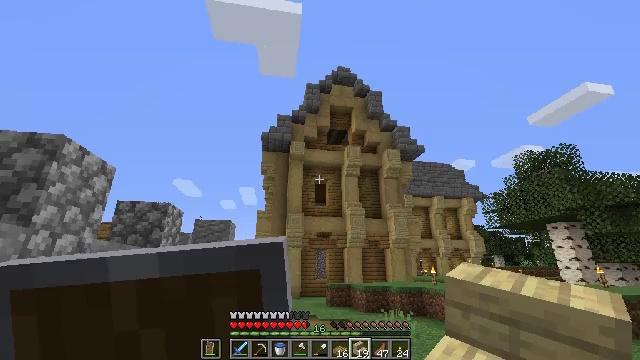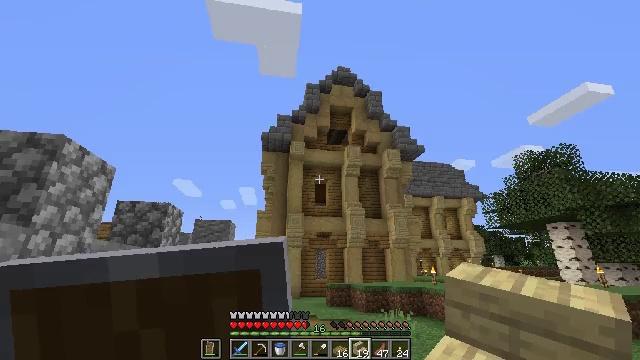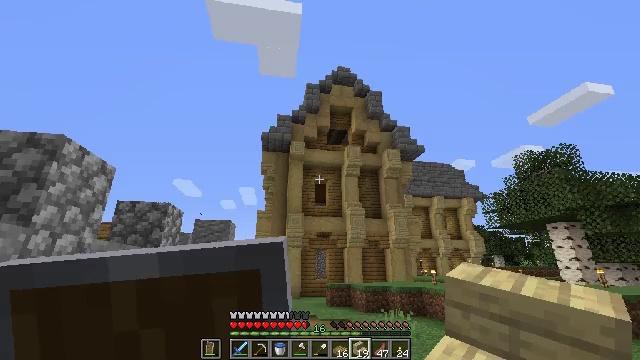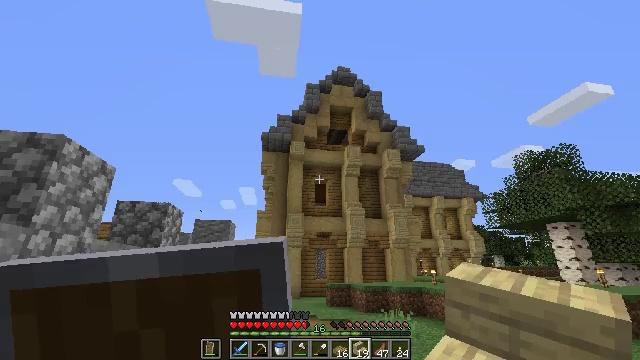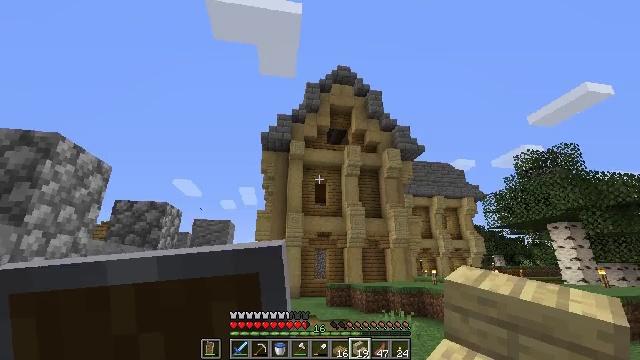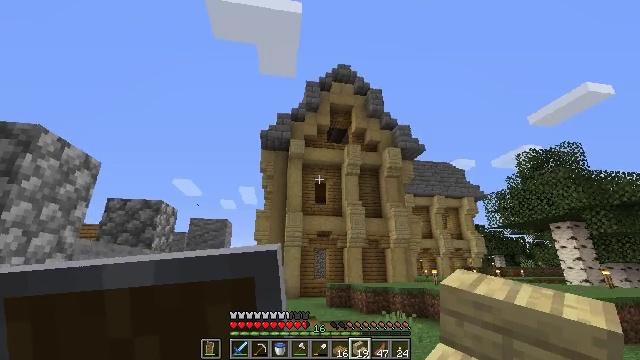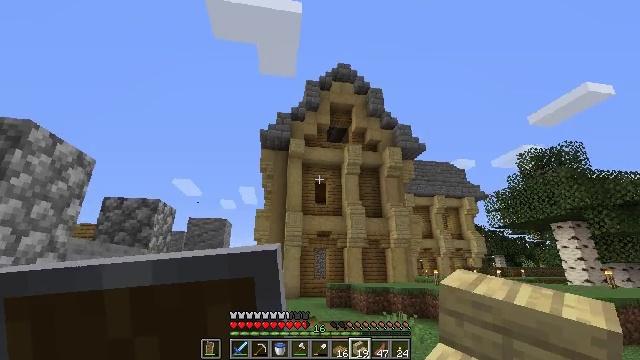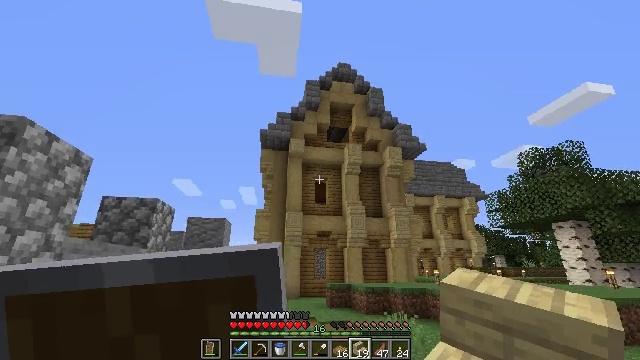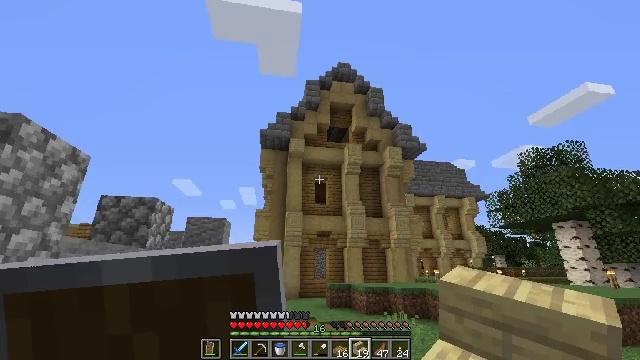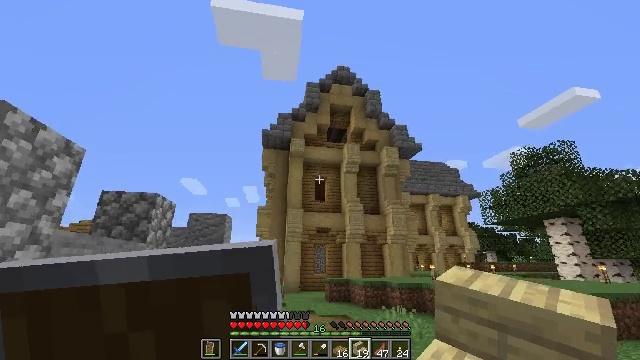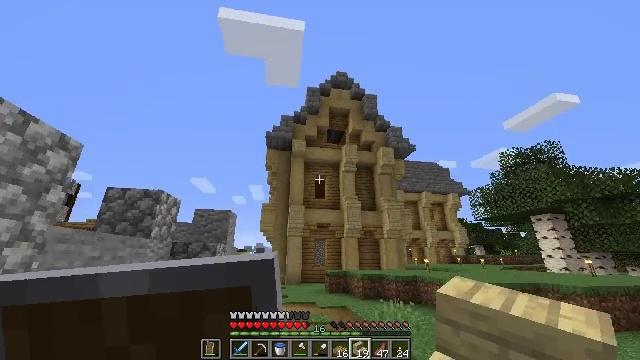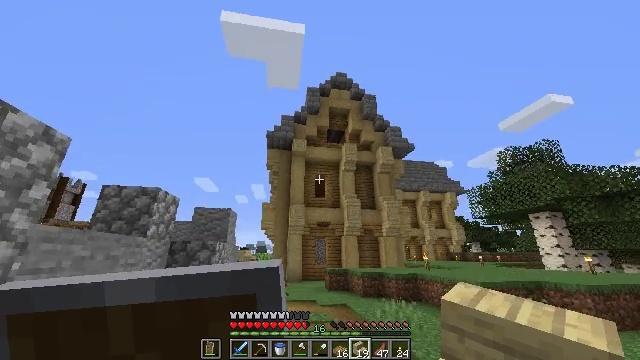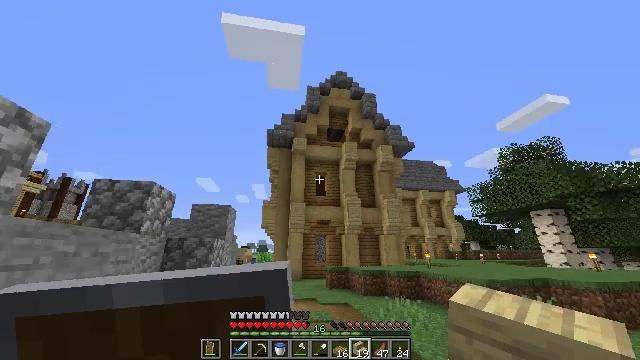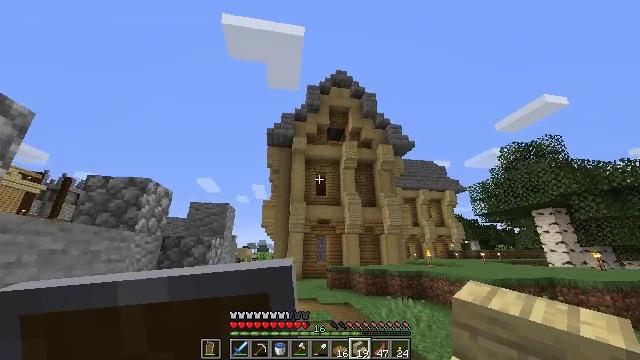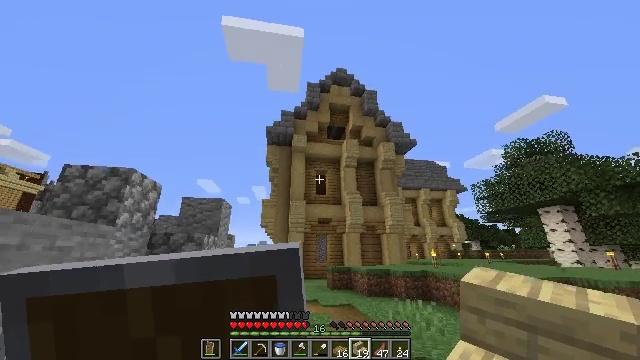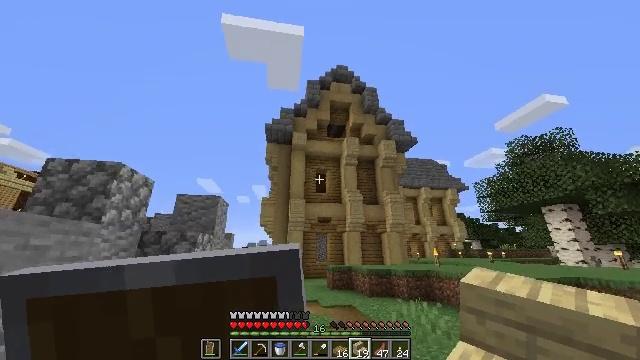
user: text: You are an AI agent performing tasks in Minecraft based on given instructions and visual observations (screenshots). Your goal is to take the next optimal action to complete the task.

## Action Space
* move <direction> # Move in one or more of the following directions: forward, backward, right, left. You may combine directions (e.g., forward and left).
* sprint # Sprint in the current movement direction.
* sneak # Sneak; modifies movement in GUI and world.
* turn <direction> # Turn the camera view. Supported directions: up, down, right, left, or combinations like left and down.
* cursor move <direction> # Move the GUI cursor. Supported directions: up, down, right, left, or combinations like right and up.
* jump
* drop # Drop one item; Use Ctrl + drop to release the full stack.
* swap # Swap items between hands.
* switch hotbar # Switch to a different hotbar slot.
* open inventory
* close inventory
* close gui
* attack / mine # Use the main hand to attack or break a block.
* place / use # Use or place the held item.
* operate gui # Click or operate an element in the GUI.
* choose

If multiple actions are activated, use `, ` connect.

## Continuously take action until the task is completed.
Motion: motion action
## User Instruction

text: Break the birch log in the forest.
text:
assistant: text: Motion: no_op
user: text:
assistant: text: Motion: no_op
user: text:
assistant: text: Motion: no_op
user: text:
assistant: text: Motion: move forward
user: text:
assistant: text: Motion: move forward
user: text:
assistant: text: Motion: no_op
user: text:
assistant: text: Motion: no_op
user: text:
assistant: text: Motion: move forward
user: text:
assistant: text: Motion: move forward
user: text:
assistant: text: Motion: move forward
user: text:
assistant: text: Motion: move forward
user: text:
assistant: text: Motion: move forward
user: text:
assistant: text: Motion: move forward
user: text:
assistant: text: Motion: move forward
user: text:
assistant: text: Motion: move forward
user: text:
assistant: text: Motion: move forward
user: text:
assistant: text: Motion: move forward
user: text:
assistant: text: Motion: move forward
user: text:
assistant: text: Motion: move forward
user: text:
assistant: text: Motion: move forward
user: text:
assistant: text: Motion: move forward
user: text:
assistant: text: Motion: move forward
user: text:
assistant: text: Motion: no_op
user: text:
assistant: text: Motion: no_op
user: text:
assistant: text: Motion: no_op
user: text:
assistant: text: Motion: no_op
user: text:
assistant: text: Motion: no_op
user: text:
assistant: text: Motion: no_op
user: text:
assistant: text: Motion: no_op
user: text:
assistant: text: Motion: no_op